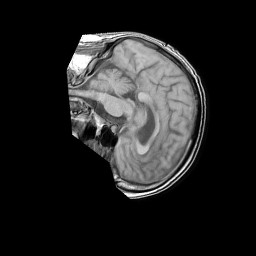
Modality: T1w
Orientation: sagittal
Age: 79
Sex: male
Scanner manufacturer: philips
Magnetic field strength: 1.5 T
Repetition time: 0.1897 s
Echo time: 0.001915 s